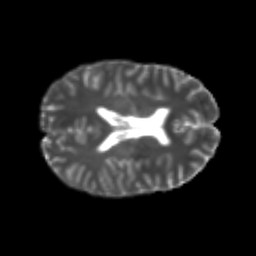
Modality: T2w
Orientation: axial
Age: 20
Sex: female
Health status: healthy
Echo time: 0.074 s